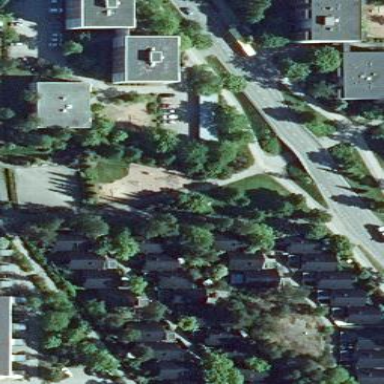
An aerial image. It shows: Park.